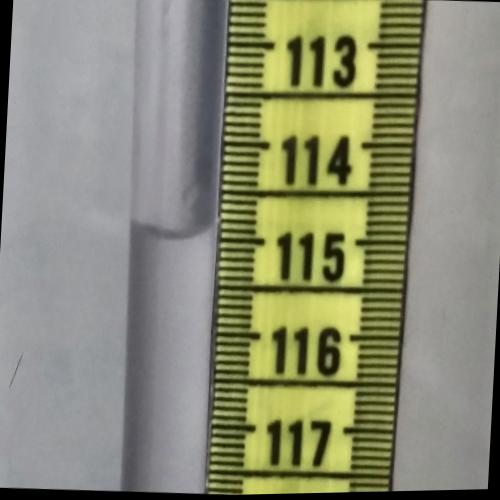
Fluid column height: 115.0 cm